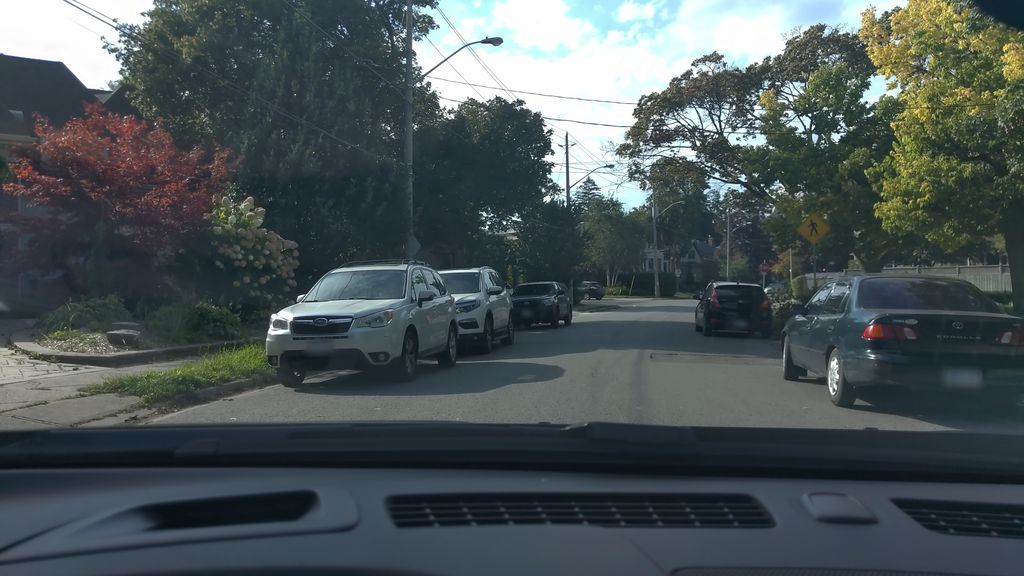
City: toronto